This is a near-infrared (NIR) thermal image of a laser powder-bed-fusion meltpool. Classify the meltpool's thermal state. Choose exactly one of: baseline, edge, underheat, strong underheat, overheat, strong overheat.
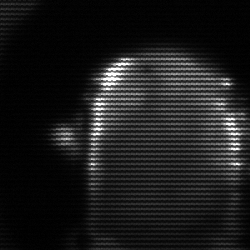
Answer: baseline